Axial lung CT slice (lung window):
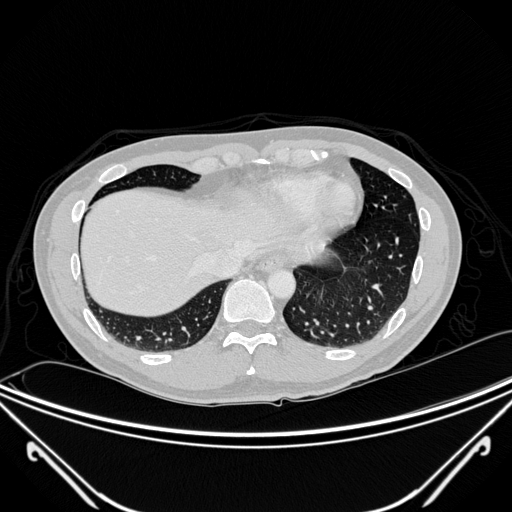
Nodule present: no